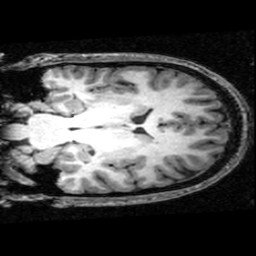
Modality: T1w
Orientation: coronal
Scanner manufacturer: ge
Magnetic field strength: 3 T
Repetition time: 0.01222 s
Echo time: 0.005176 s